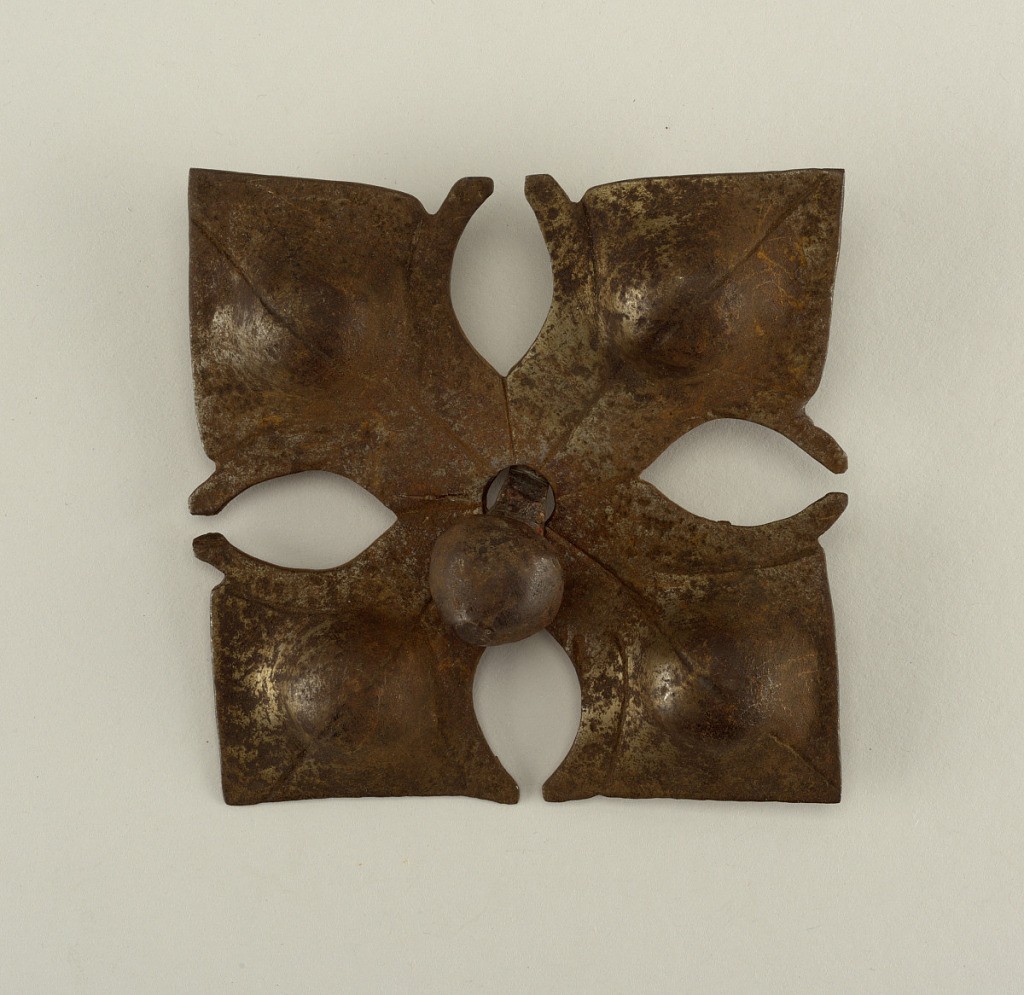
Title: Decorative door boss and nail
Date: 16th–17th century
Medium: Wrought iron
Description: Square type, pierced and embossed with wrought lines. Quadrant leaf design based on old examples. Each leaf with a high, raised boss. Round nail head on a square shank.